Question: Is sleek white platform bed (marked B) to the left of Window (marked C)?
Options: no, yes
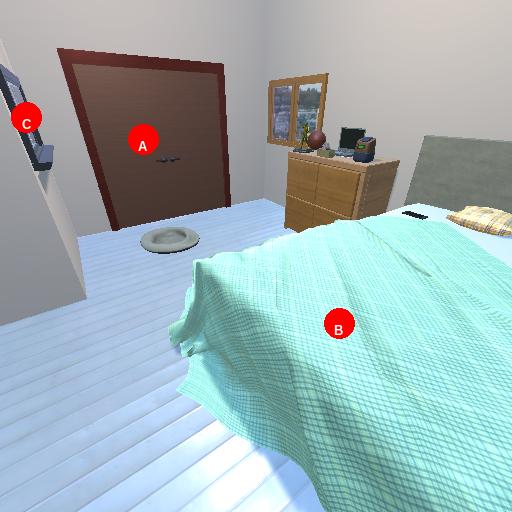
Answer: no